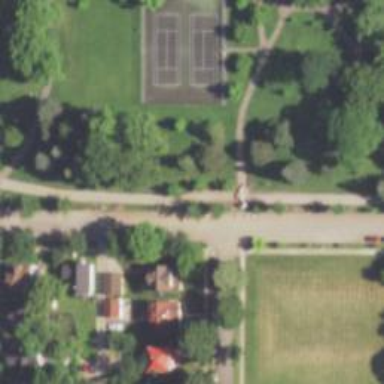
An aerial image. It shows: Residential road with asphalt surface and sidewalk on the left side.